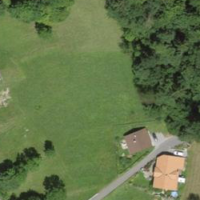
EUNIS habitat code: 24
Species observed at this site:
Medicago sativa